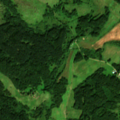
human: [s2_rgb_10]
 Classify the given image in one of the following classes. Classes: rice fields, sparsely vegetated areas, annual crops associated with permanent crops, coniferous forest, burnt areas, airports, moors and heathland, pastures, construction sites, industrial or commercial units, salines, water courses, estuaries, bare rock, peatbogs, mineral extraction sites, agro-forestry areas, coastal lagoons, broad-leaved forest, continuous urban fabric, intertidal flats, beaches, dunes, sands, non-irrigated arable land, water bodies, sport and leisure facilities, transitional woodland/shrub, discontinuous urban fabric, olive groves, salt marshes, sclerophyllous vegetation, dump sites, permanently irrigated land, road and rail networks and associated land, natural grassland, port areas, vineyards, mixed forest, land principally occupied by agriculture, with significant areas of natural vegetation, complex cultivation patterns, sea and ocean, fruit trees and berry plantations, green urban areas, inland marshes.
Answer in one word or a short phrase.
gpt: non-irrigated arable land, pastures, land principally occupied by agriculture, with significant areas of natural vegetation, broad-leaved forest, mixed forest